Field crop: tomato
Growth stage: 1
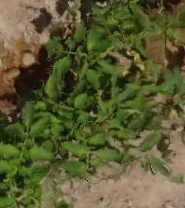
Species: tomato